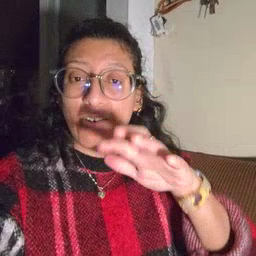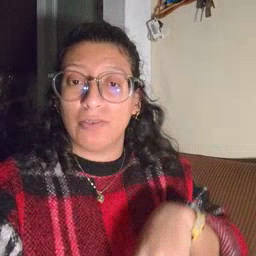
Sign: alligator